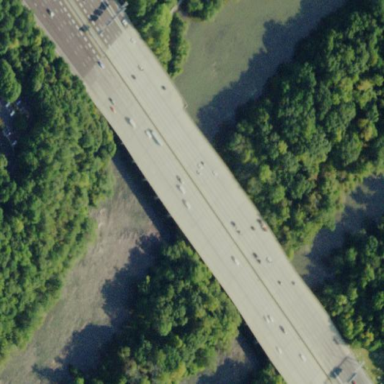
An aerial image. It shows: Bridge with beam structure.